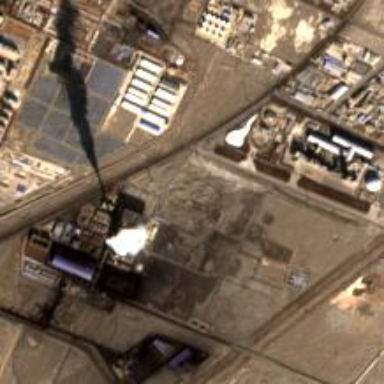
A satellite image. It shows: Industrial area with coal-powered plant.